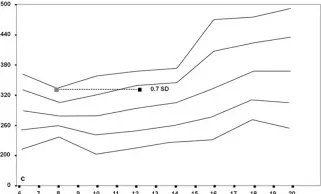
Total density corrected for age The gray squares in the panels (A,B,C,H) represent the bone age-adjusted values.
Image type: chart (chart)